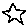
Label: star